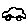
Label: car